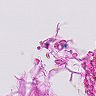
Metastatic tissue present: no